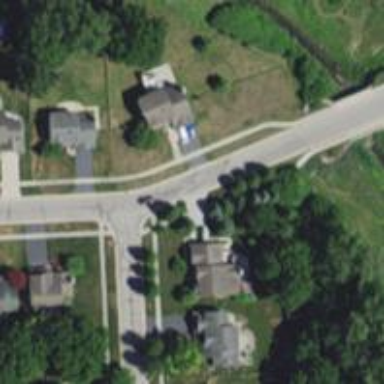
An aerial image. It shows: Unmarked crossing on the road.